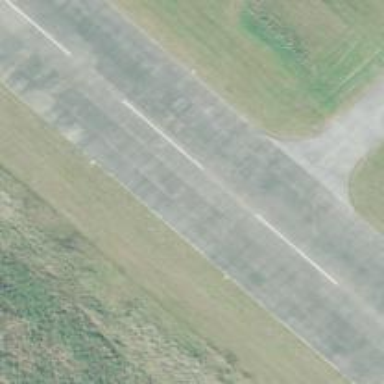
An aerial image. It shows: Runway at airport.